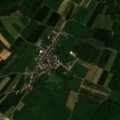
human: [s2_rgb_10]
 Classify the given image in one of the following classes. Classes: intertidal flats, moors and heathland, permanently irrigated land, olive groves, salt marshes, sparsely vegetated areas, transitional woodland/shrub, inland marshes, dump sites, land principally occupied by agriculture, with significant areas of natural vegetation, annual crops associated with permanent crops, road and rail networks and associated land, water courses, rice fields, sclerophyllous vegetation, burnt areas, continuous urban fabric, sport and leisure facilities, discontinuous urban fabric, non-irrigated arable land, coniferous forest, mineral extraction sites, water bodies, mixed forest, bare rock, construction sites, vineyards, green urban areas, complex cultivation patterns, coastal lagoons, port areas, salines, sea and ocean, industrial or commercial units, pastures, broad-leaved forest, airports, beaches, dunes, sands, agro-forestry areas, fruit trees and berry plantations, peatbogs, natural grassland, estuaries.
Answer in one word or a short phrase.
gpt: non-irrigated arable land, pastures, broad-leaved forest